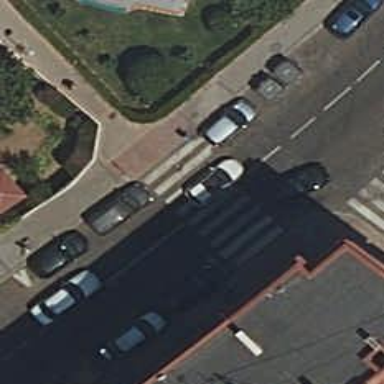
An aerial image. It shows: Pedestrian crossing with zebra markings on footway.